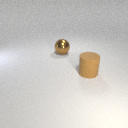
large brown metal sphere behind large brown rubber cylinder